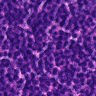
Metastatic tissue present: no